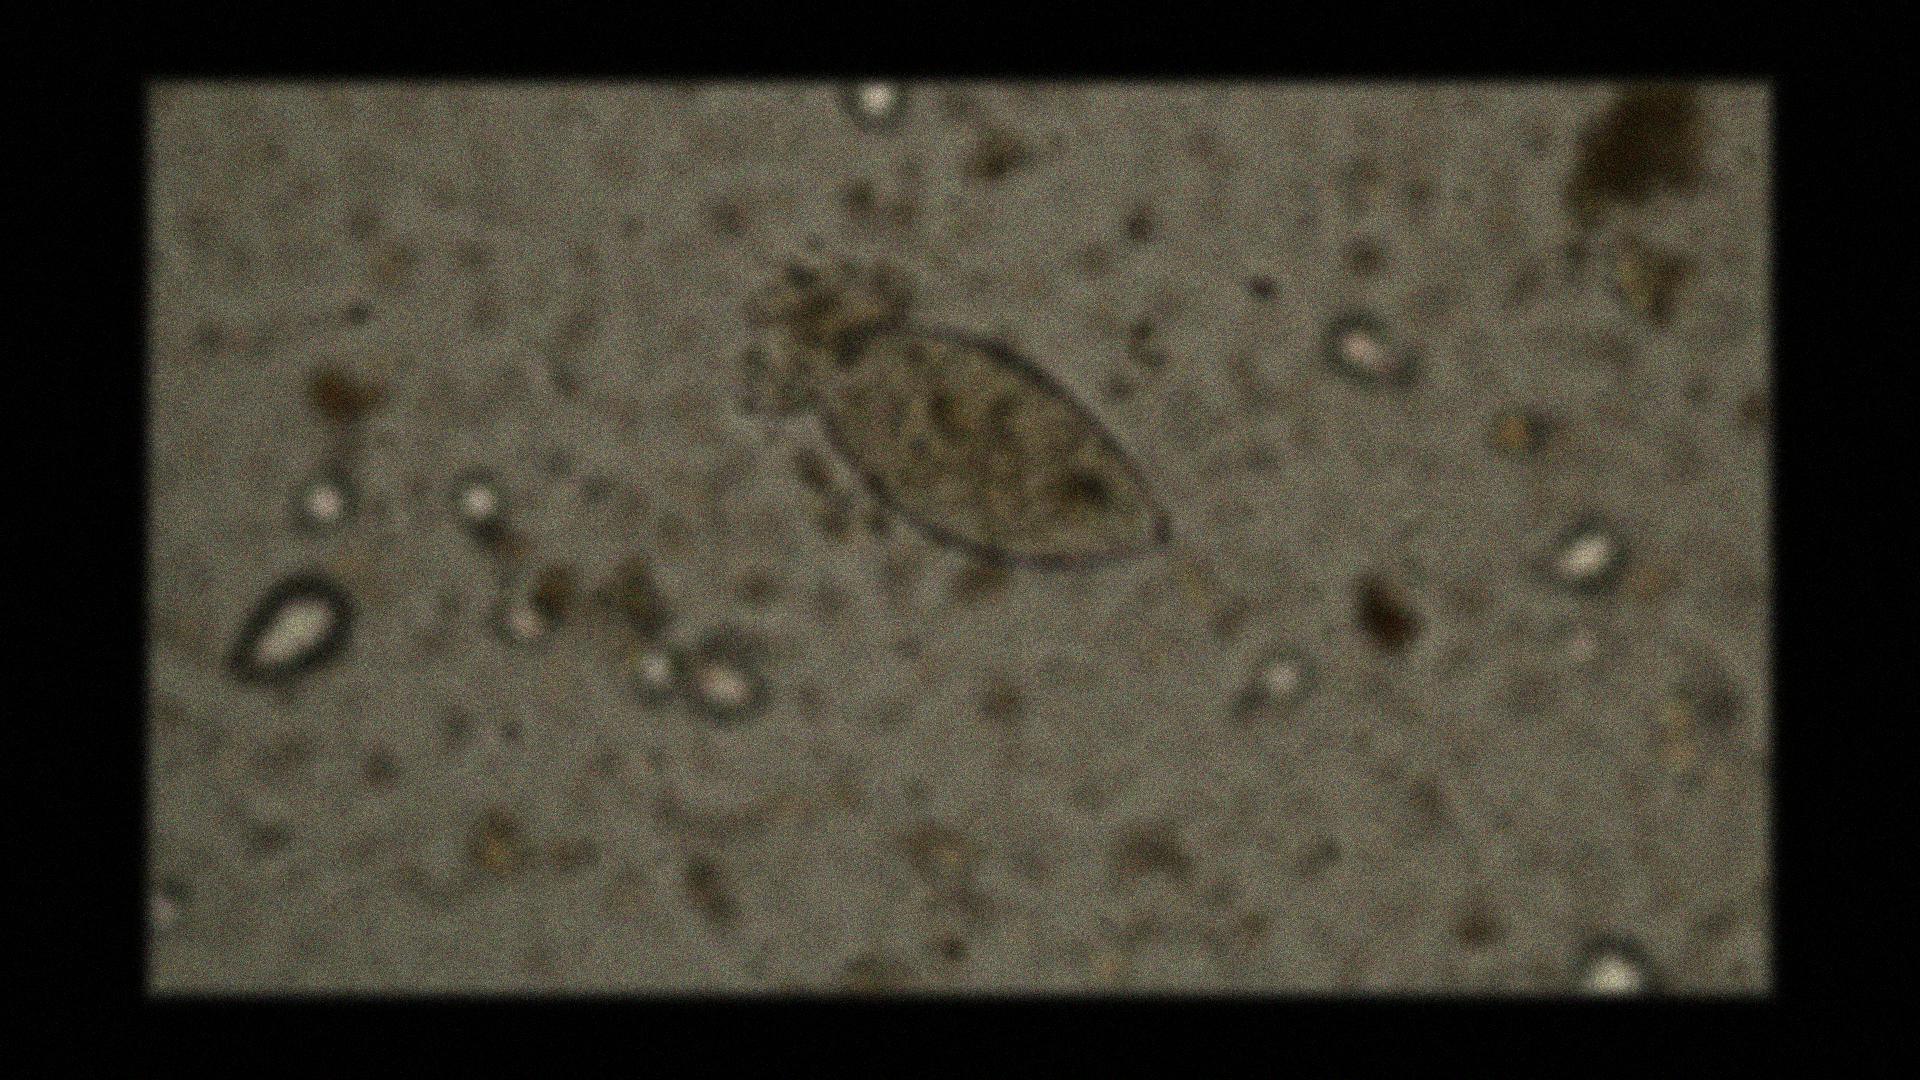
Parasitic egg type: Fasciolopsis buski